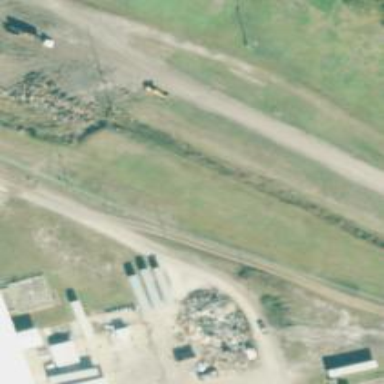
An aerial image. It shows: Abandoned railway spur.